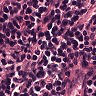
Metastatic tissue present: no